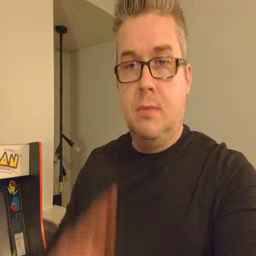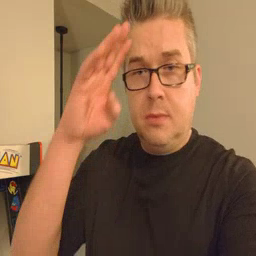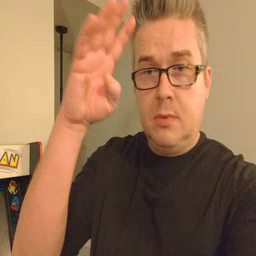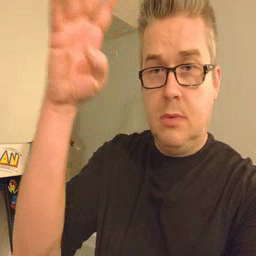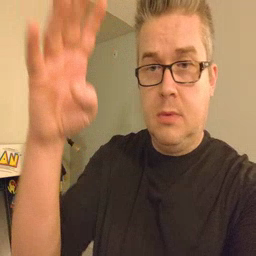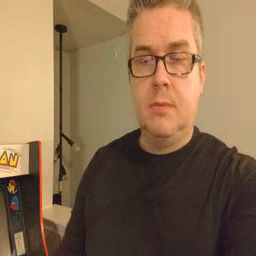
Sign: pretend